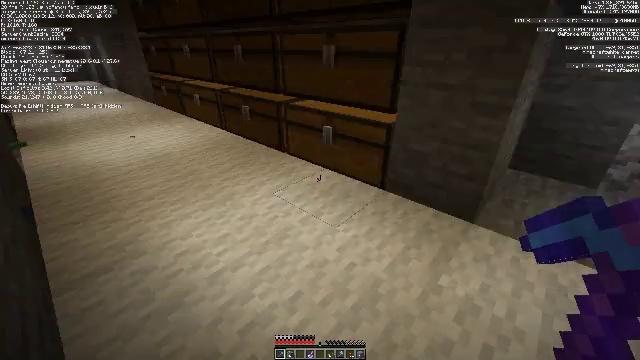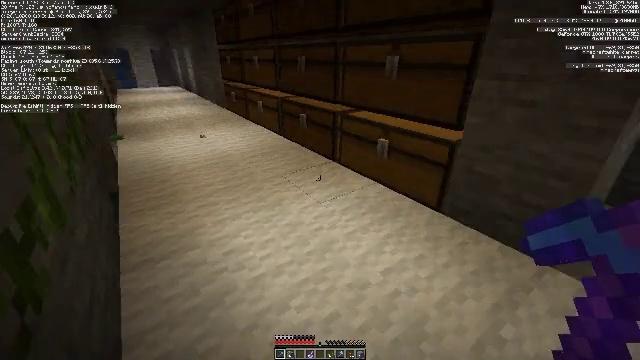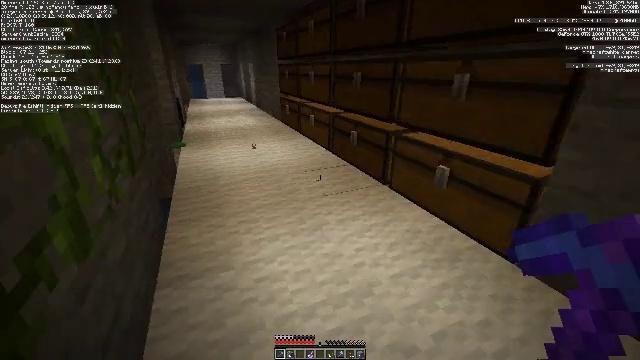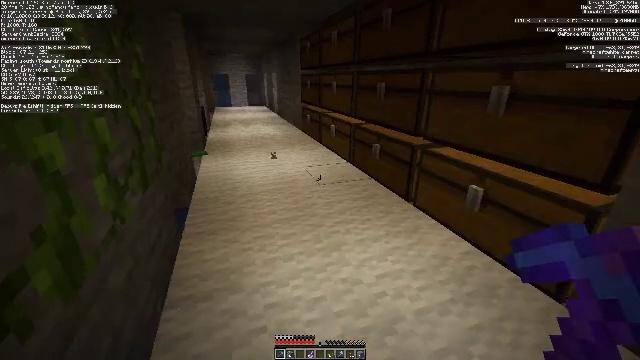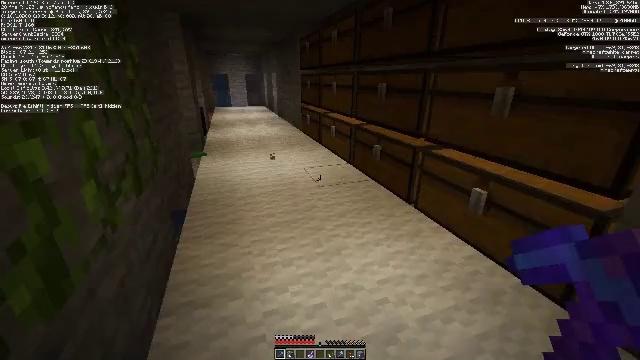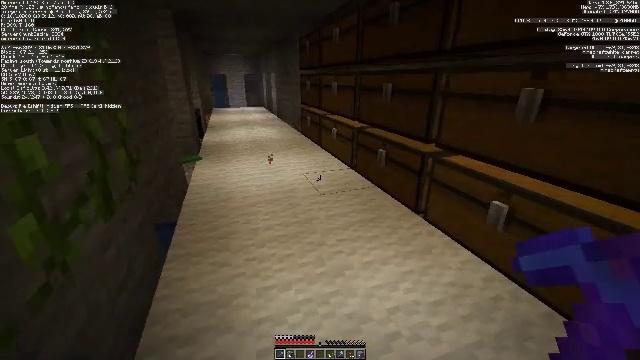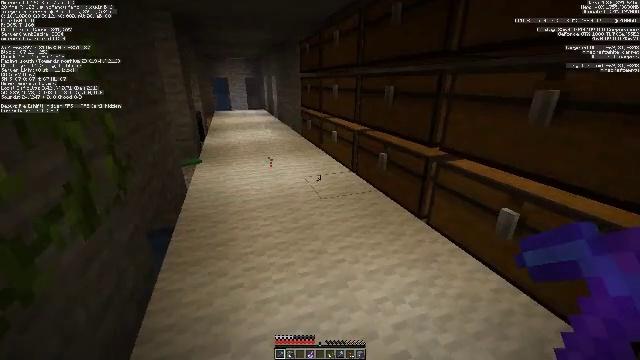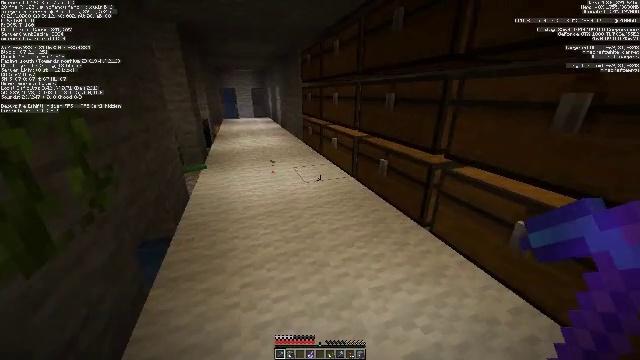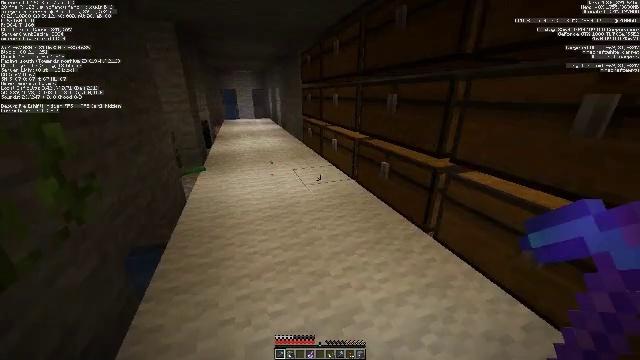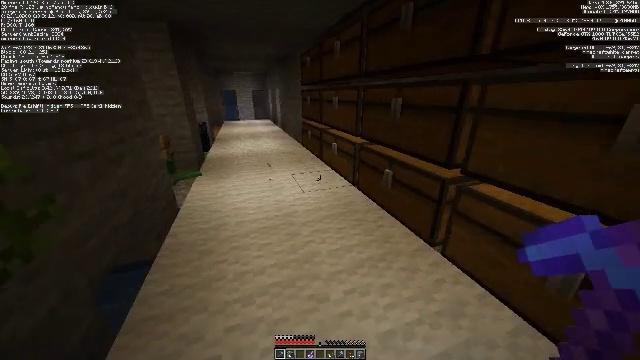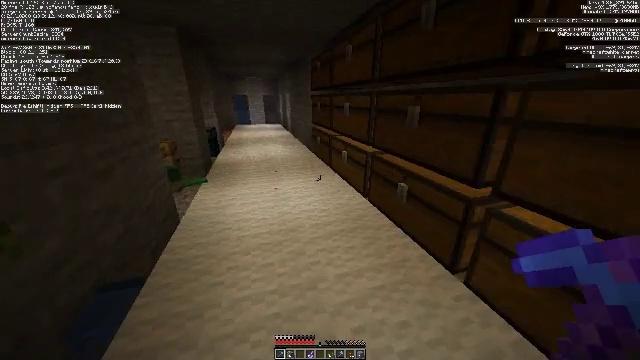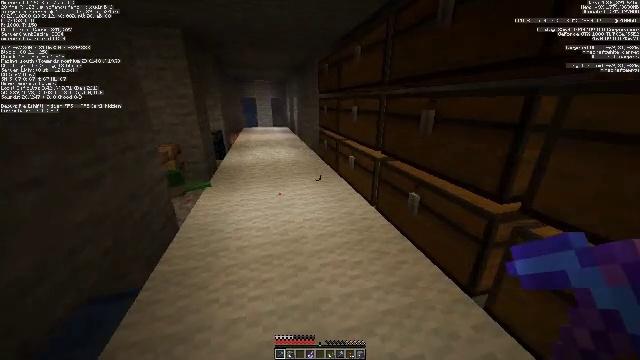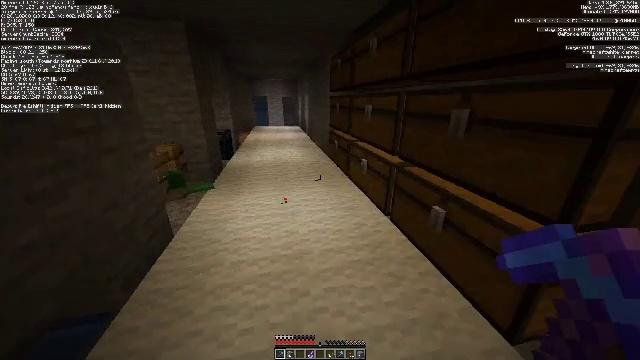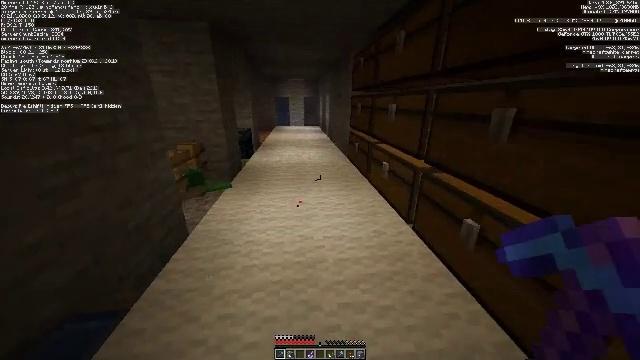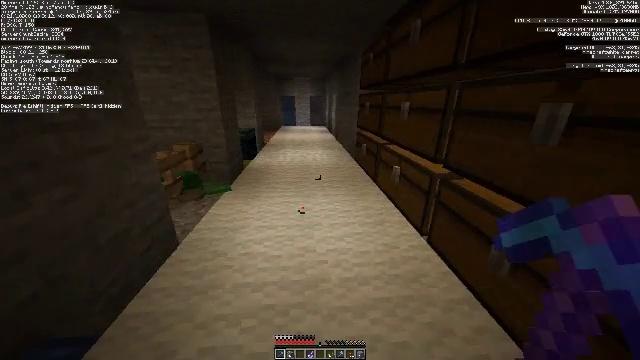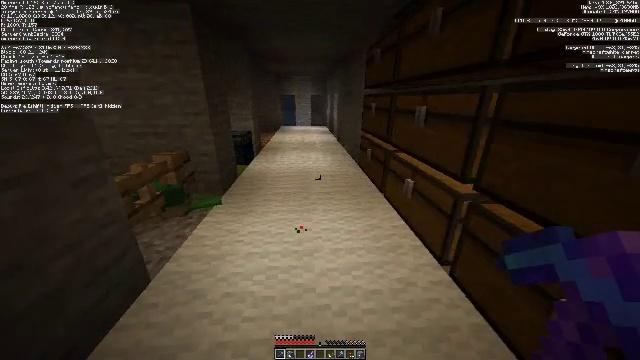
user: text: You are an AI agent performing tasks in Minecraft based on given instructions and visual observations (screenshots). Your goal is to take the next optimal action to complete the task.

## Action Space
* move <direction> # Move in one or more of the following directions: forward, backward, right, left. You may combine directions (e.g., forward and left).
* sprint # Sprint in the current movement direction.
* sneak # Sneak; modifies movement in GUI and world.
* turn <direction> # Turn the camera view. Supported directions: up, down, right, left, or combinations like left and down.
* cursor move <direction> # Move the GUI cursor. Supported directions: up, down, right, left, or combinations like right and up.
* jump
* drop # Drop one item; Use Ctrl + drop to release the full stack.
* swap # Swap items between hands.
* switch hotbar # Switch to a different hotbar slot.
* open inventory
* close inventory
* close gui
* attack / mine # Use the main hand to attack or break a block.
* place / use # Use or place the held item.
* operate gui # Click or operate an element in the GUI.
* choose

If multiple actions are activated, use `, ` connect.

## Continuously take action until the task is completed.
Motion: motion action
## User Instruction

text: Retrieve the yellow shulker box for storage.
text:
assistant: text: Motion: move forward, turn left and up
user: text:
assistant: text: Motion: move forward, turn left and up
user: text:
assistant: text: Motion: move forward, turn left and up
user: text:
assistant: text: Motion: move forward
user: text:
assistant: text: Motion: move forward, sprint
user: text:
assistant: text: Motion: move forward, sprint
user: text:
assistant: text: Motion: move forward, sprint
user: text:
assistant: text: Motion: move forward
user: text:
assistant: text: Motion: move forward
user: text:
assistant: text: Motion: move forward, turn left
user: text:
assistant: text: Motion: move forward, turn left
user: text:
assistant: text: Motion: move forward, turn left
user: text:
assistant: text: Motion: move forward, turn left
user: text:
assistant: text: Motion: move forward, turn left
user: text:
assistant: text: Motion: move forward
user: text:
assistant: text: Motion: move forward
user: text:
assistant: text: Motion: move forward
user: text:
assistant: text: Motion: move forward, turn left
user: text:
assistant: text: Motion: move forward, turn left and down
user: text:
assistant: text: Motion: move forward, turn left and down
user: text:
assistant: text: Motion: move forward, turn left
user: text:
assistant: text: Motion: move forward
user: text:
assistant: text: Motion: move forward
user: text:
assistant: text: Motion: move forward
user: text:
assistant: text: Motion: move forward and move right
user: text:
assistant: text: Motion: move forward and move right, turn left
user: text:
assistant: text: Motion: move forward and move right, turn left
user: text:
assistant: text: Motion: move forward and move right, turn left
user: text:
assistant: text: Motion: move forward and move right, turn left
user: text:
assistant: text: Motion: move forward and move right, turn left